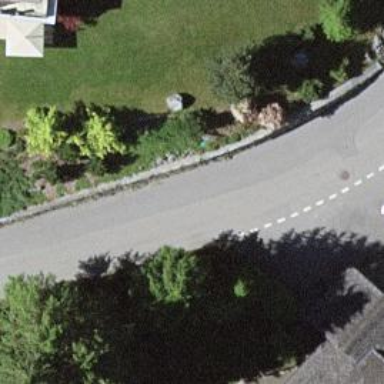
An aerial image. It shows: Retaining wall.